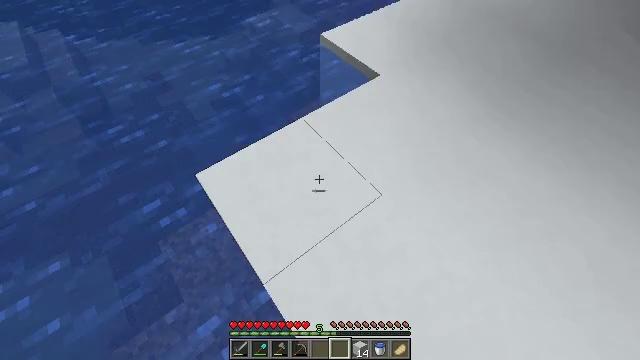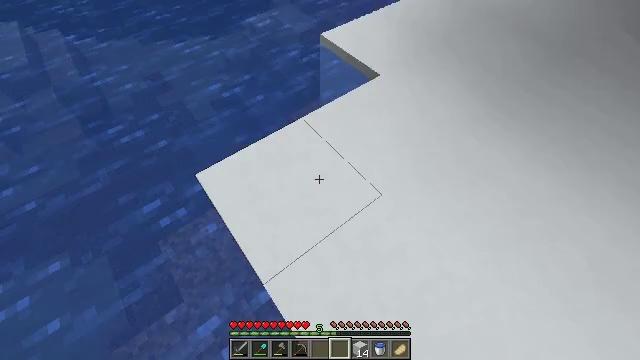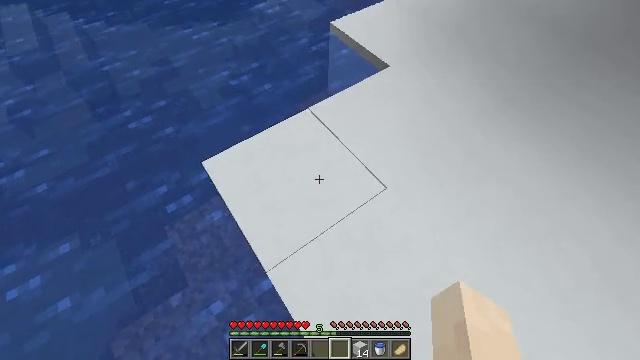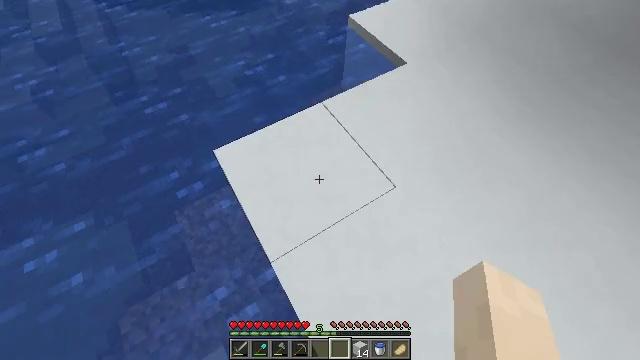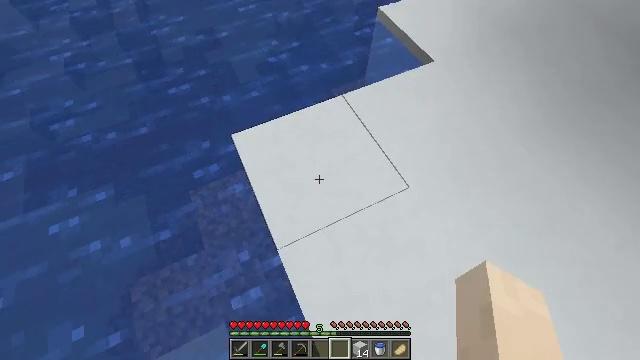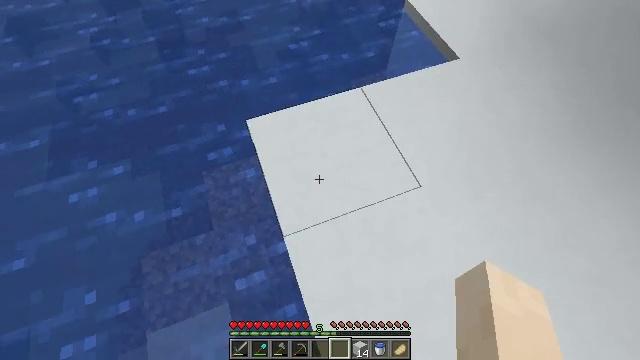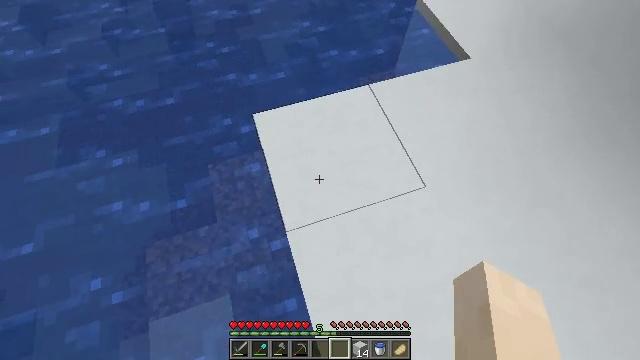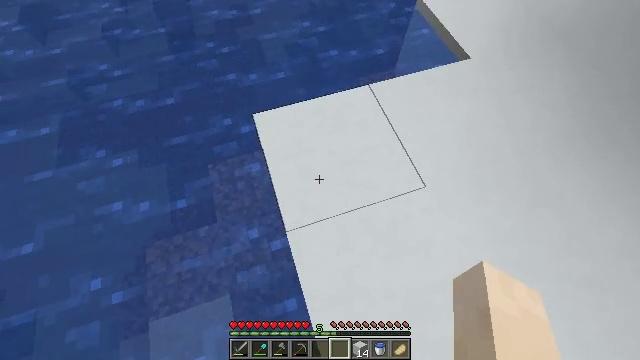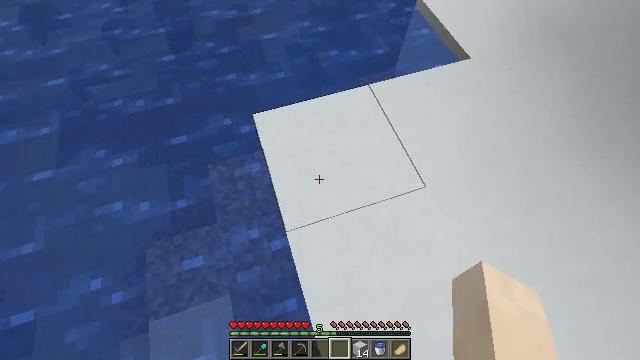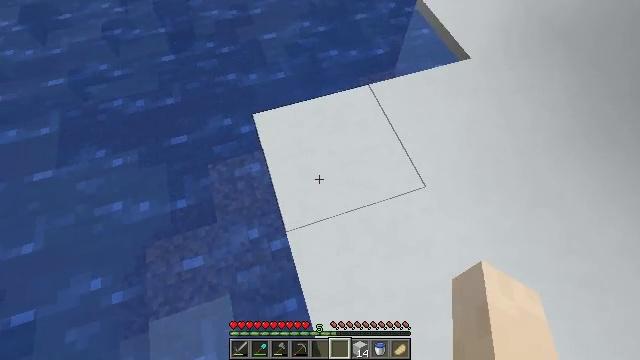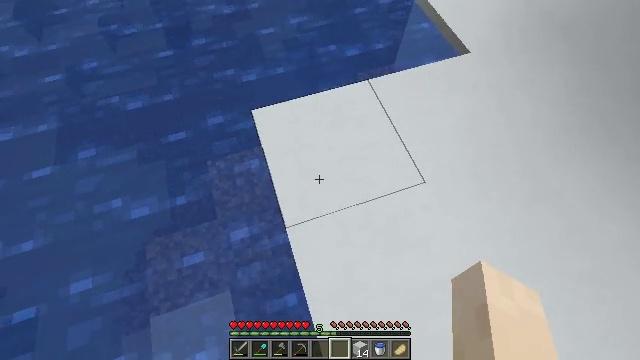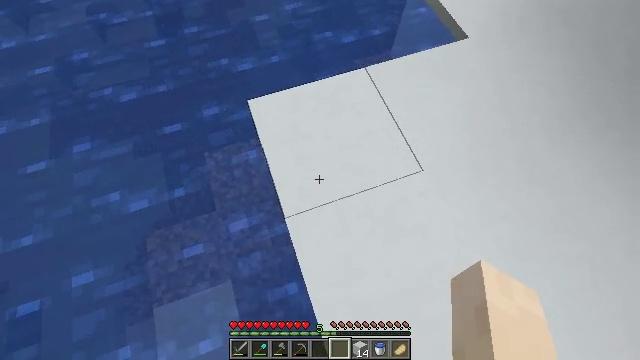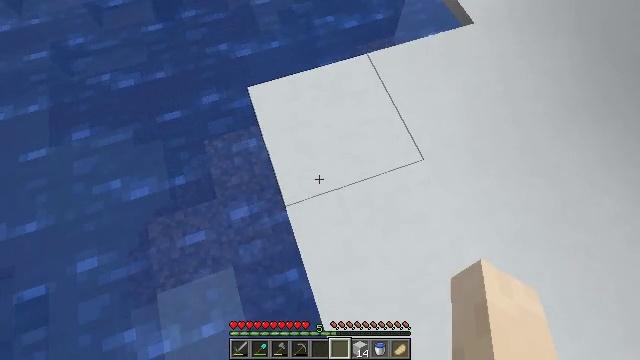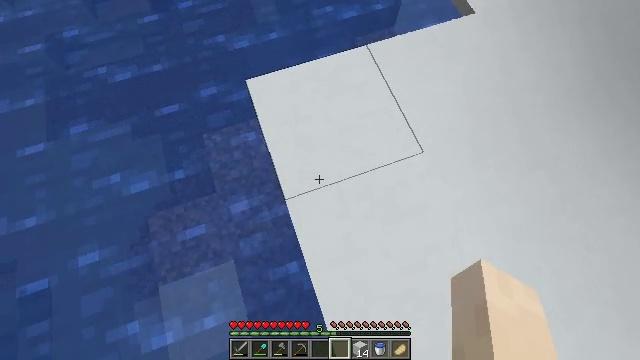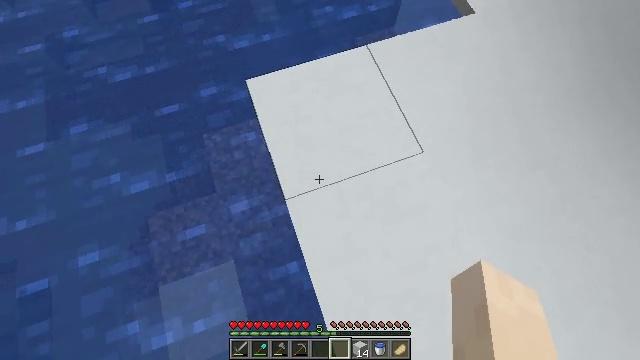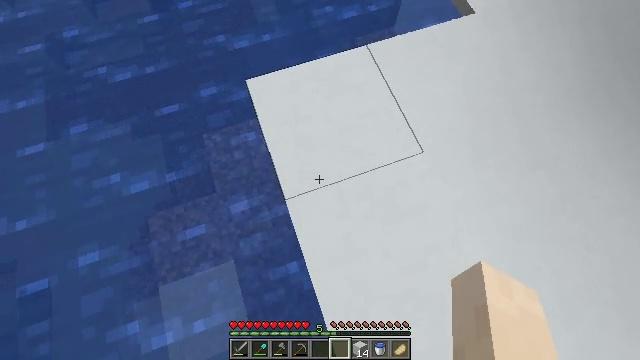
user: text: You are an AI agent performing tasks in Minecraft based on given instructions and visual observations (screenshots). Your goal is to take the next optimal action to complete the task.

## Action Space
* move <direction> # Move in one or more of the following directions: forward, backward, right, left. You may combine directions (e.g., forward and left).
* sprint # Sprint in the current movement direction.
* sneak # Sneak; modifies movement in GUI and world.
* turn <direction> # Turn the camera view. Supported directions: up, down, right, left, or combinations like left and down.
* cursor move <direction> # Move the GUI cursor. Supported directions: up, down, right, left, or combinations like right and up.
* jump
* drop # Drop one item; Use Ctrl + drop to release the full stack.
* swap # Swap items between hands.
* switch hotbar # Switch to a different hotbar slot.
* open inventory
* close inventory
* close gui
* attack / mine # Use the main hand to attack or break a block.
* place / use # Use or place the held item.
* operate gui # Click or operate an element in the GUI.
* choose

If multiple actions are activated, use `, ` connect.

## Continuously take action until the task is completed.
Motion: motion action
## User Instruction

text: Use tools to mine the white concrete.
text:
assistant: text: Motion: no_op
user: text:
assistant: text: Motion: turn left and down
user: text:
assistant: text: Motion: turn left and down
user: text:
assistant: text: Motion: turn left and down
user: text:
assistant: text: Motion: turn left and down
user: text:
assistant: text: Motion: turn left
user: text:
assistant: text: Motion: no_op
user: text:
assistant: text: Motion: no_op
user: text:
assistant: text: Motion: no_op
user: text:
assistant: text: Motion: no_op
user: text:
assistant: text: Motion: turn right and down
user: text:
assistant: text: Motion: turn down
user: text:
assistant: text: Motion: turn down
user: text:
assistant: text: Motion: no_op
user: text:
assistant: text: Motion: no_op
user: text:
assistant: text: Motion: no_op
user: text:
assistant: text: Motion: no_op
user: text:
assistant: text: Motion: no_op
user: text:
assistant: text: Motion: turn left
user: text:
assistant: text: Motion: turn left
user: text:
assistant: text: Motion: move back, turn left
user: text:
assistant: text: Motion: move back
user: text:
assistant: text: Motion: move back
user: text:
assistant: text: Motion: move back
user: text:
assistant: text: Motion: move back
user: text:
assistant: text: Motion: move back
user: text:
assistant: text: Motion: move back
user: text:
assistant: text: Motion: move back
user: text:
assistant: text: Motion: move back, turn right and up
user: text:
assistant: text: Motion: move back, turn right and up